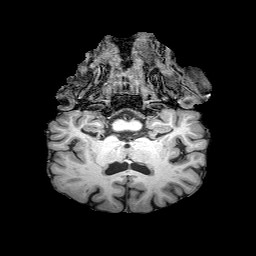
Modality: T1w
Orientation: sagittal
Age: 72
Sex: female
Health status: healthy